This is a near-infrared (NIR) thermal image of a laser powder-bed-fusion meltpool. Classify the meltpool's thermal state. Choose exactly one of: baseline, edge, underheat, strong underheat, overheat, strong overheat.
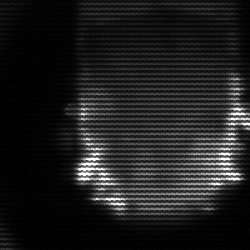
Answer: baseline